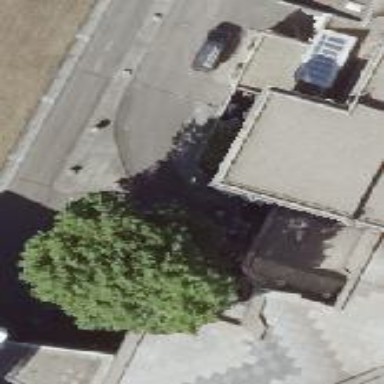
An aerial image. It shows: Part of building with flat grey roof made of gravel.